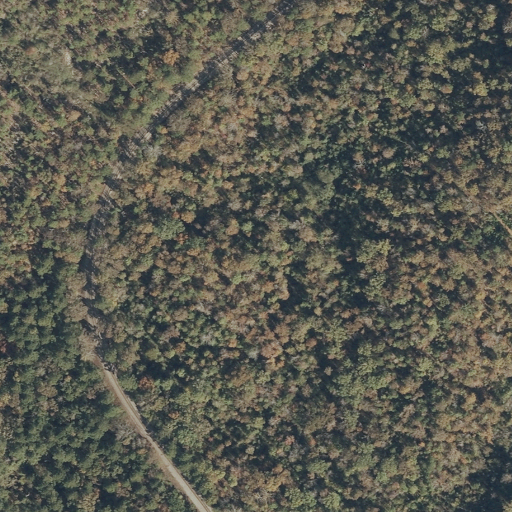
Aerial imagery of mountain in Alabama named Potato Hill containing deciduous forest, mixed forest, evergreen forest, and open development